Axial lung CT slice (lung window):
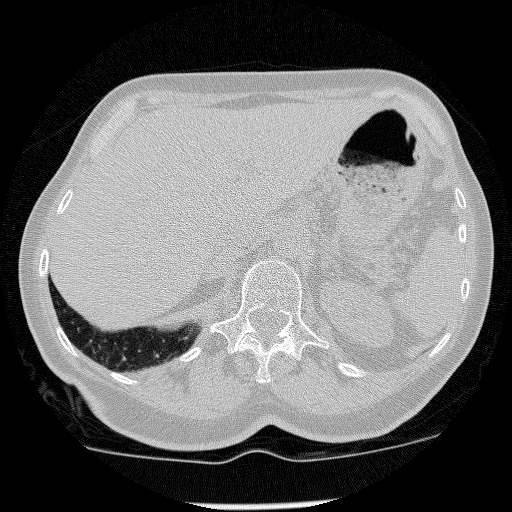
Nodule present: no